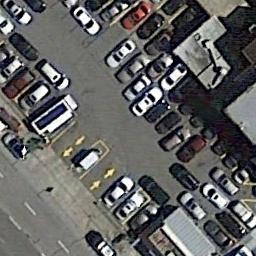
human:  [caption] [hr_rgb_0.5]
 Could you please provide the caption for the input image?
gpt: Eighty percent of the parking spaces in the parking lot are occupied .

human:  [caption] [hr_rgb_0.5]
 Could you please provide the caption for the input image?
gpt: The parking lot is full of cars next to the building .

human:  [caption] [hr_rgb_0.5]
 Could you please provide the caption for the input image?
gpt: The parking lot has some parked cars of different colors and some buildings are next to the parking lot .

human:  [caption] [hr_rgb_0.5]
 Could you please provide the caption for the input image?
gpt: There are many different colored cars in the parking lot .

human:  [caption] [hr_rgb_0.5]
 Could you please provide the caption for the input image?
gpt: There are some cars on the parking lot .